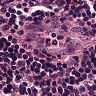
Metastatic tissue present: no